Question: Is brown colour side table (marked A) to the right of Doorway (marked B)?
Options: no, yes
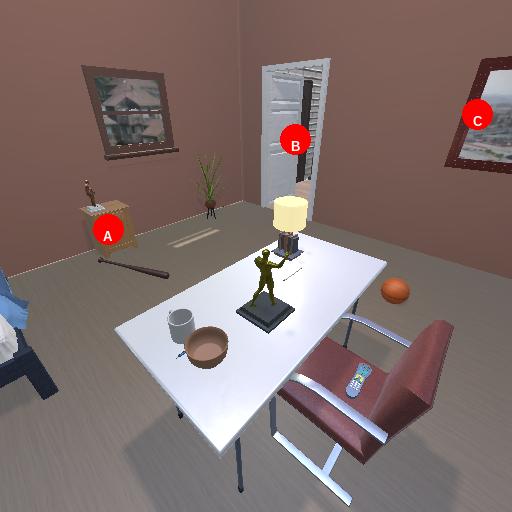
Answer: no